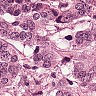
Metastatic tissue present: yes